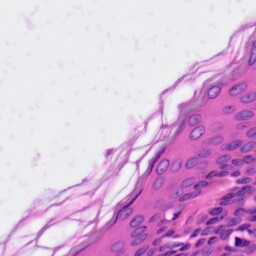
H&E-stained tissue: Skin